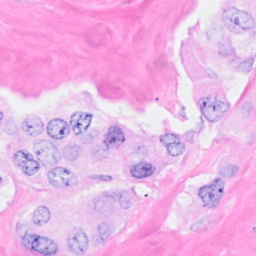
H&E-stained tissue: Breast